Field crop: tomato
Growth stage: 1
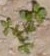
Species: portulaca